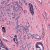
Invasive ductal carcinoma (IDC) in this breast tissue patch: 1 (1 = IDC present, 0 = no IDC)